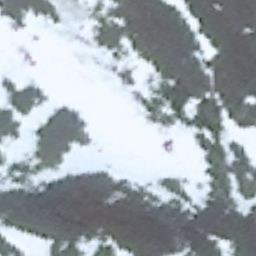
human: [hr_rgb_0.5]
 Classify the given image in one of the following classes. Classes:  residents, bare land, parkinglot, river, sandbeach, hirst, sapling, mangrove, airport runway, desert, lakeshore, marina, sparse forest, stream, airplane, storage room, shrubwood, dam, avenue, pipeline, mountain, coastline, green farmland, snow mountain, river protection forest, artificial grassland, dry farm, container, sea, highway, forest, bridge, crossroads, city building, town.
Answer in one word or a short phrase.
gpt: snow mountain